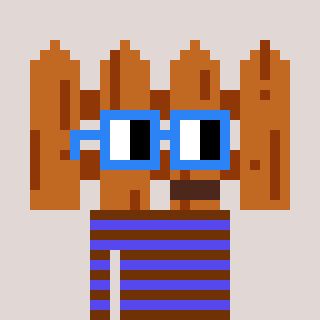
a pixel art character with square blue glasses, a fence-shaped head and a computerblue-colored body on a warm background